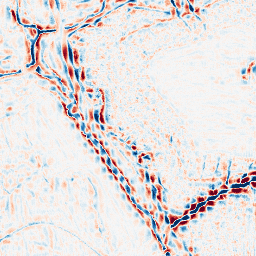
Category: wavelet
Decomposition family: wavelet_biorthogonal
Decomposition parameters: wavelet: bior4.4
level: 3
Upsampling method: fft_zeropad
Upsampling parameters: scale: 8
Upsampling scale: 8